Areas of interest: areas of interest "Xi'an Lantian Airport"
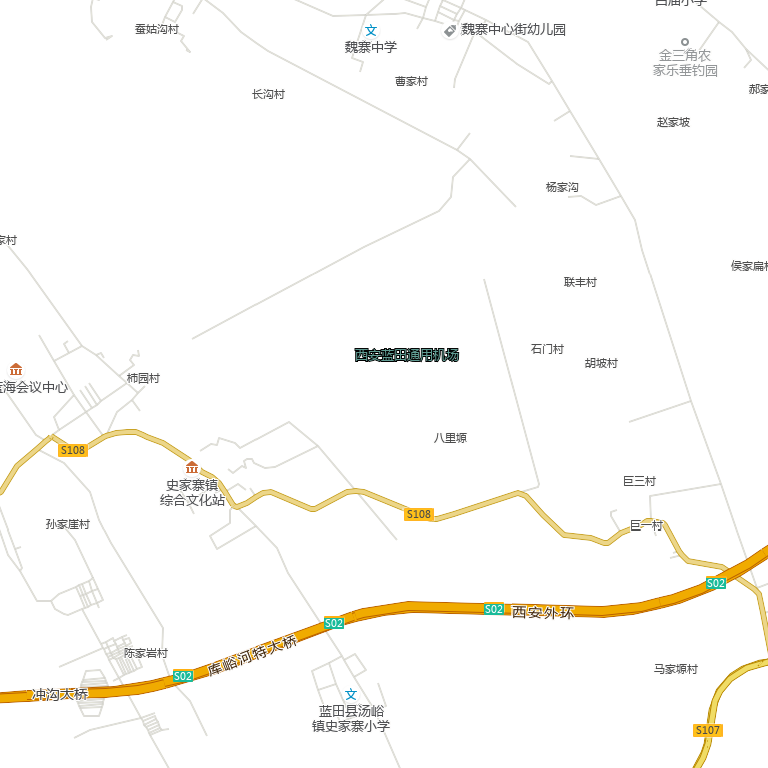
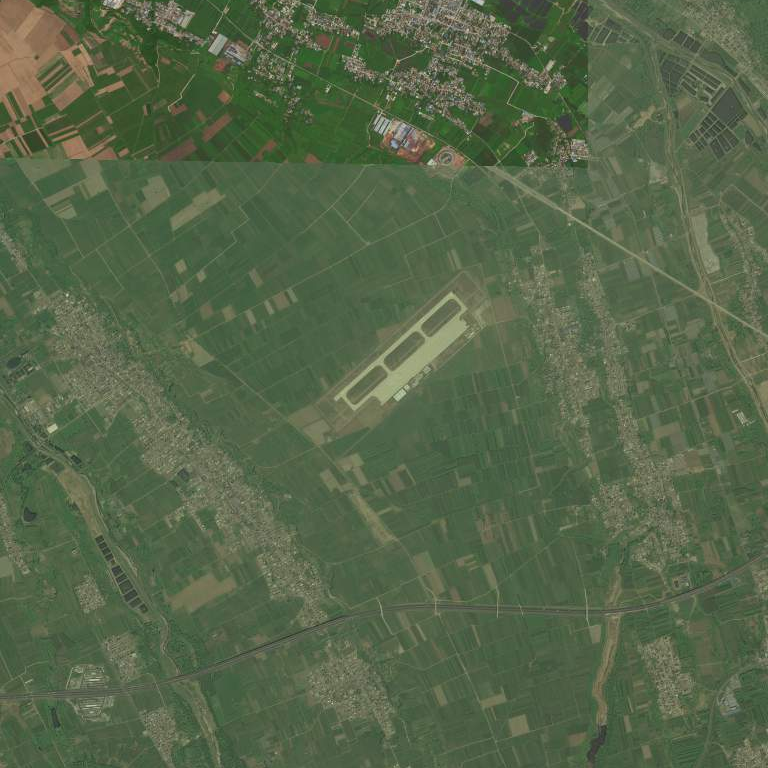